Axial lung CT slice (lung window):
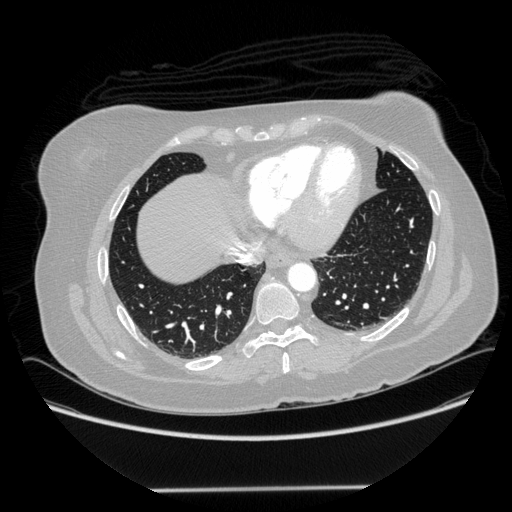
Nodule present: no